Interaction volume radius: 10 \u00c5
Interaction volume height: 10 \u00c5
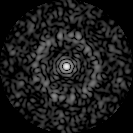
Disorder parameter: 0.8427